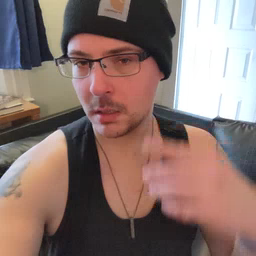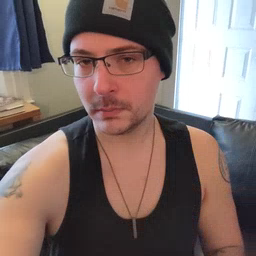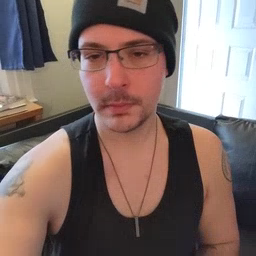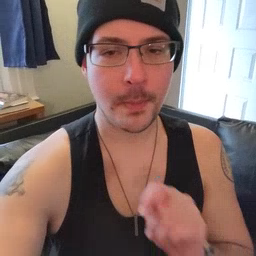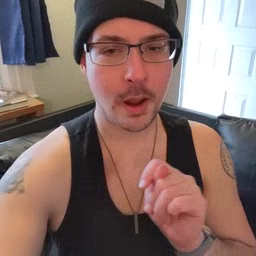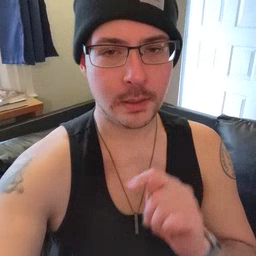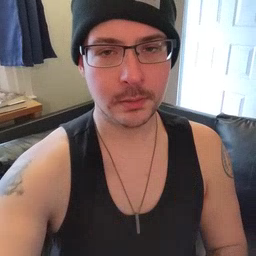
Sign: potty